Field crop: tomato
Growth stage: 1
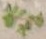
Species: portulaca